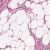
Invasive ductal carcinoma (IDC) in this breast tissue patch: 1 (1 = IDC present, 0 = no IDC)